Question:
'AppDelegate' is basically a delegate of 'UIApplication' means it will handle the app level stuff.
But with 'storyboard' 'appdelegate' does not work as shown in this diagram.
In 'storyboard' 'viewcontrollers' unarchived and added to 'window' and we get the display.
I want to know when 'appdelegate' get 'registered' as an 'delegate of UIApplication' when using 'storyboard'? what is the lifecycle when using 'uistoryboard'? Is there any visual presentation of this like mentioned above?
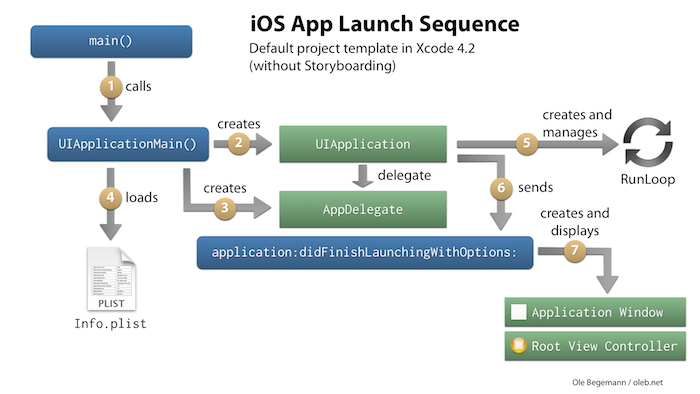
Answer: Have a look at the code within the 'main.m' file.
'''
UIApplicationMain(argc, argv, nil, NSStringFromClass([AppDelegate class]));
'''
There the last argument is the name of your 'AppDelegate' class. 'UIApplicationMain()' will register your 'AppDelegate' as the delegate of your application object.
If you are storyboard the creation of window and root view controller within the AppDelegate is not required as you said, instead 'UIApplicationMain()' will load the 'MainStoryboard' there it will create the window and root view controller.